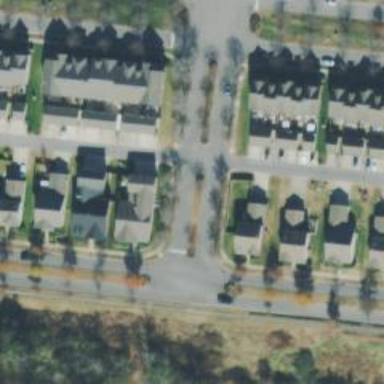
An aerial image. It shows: Alley classified as service road.